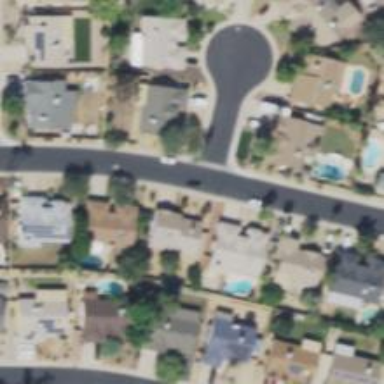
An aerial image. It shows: Smooth asphalt road in residential area.